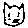
Label: cat